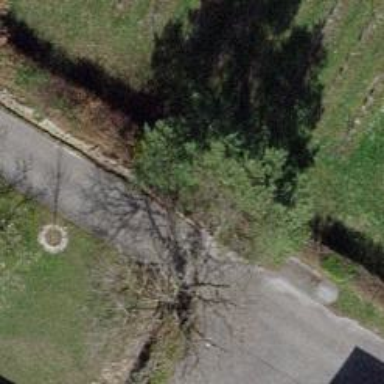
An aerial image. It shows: Needle-leaved tree in natural setting.